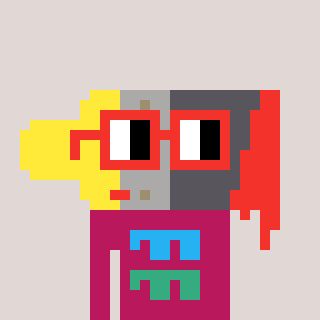
a pixel art character with square red glasses, a paintbrush-shaped head and a darkpink-colored body on a warm background